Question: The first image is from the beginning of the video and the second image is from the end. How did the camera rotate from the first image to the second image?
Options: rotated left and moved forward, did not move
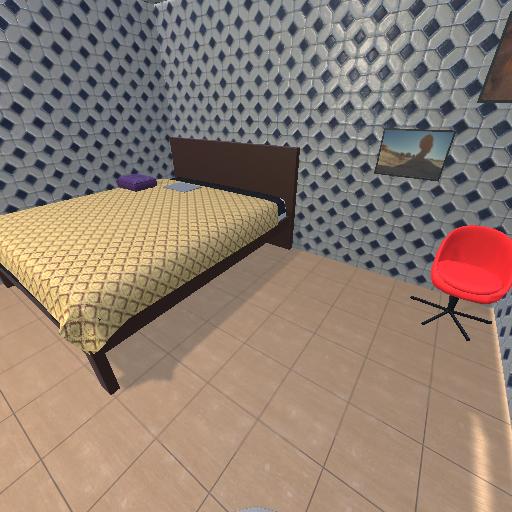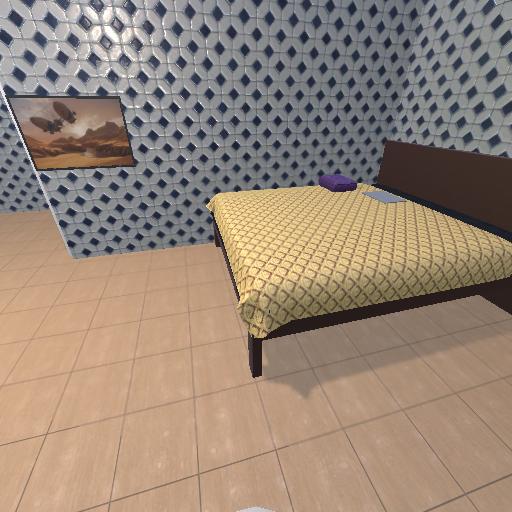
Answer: rotated left and moved forward